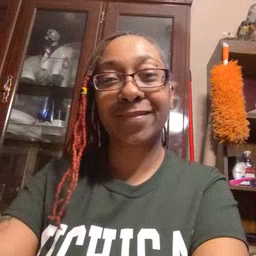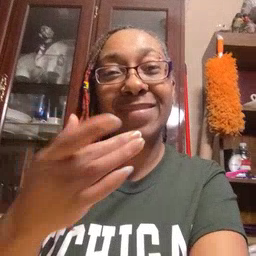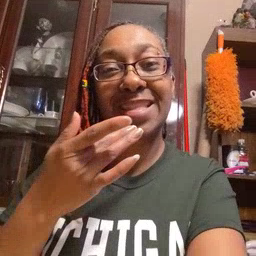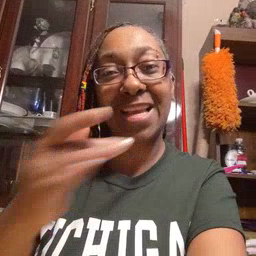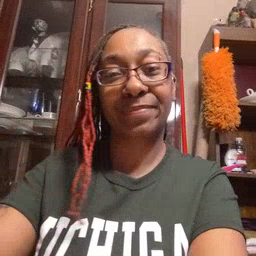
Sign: taste